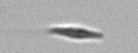
Label: pennate